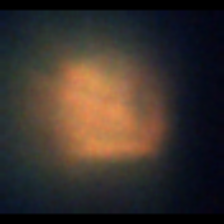
Taxon: Ciliates
Group: Other